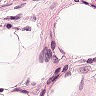
Metastatic tissue present: no